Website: crate-barrel
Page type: billing-address
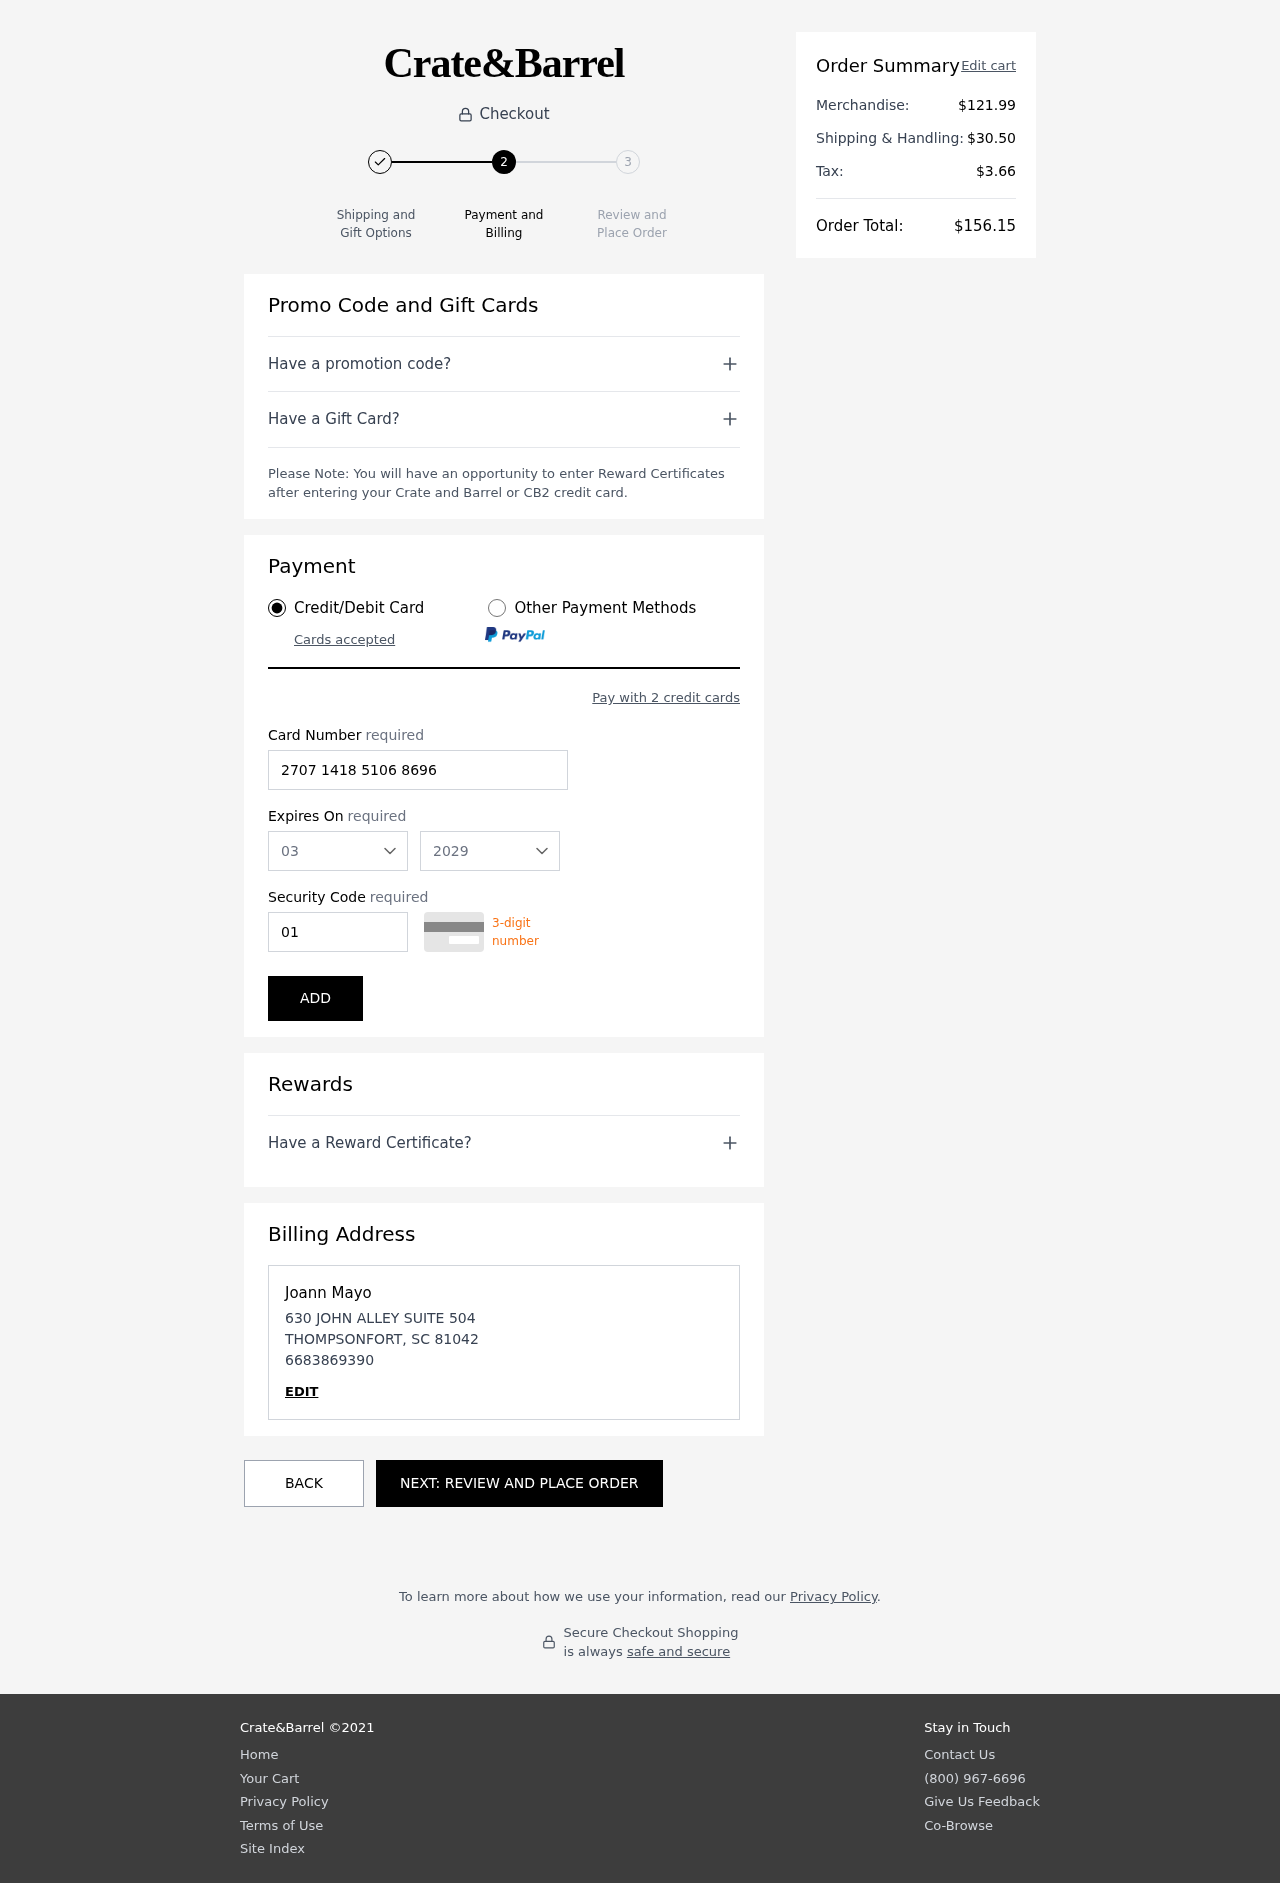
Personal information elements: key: PII_CARD_CVV
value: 016
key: PII_CARD_EXPIRY_MONTH
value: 03
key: PII_CARD_EXPIRY_YEAR
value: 29
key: PII_CARD_NUMBER
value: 2707 1418 5106 8696
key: PII_CITY
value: THOMPSONFORT
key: PII_FULLNAME
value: Joann Mayo
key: PII_PHONE
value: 6683869390
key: PII_POSTCODE
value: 81042
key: PII_STATE_ABBR
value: SC
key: PII_STREET
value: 630 JOHN ALLEY SUITE 504
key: PII_FIRSTNAME
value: Joann
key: PII_LASTNAME
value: Mayo
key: PII_PHONE_LINE
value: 9390
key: PII_PHONE_SUFFIX
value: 9390
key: PII_POSTCODE_FULL
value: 81042
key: PII_PHONE2
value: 6683869390
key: PII_PHONE3
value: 6683869390
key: PII_FULLNAME2
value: Joann Mayo
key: PII_FULLNAME3
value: Joann Mayo
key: PII_FIRSTNAME2
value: Joann
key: PII_FIRSTNAME3
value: Joann
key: PII_LASTNAME2
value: Mayo
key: PII_LASTNAME3
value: Mayo
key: PII_FIRSTNAME_DERIVED
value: Joann
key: PII_LASTNAME_DERIVED
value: Mayo
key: PII_PHONE_NUMERIC
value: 6683869390
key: PII_PHONE_LINE_NUMERIC
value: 9390
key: PII_PHONE_SUFFIX_NUMERIC
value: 9390
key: PII_POSTCODE_NUMERIC
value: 81042
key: PII_PHONE2_NUMERIC
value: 6683869390
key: PII_PHONE3_NUMERIC
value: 6683869390
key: PII_FULLNAME_DERIVED
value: Joann Mayo
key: PII_NAME_FULL_DERIVED
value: Joann Mayo
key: PII_PHONE_DIGITS
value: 6683869390
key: PII_PHONE_LAST4
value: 9390
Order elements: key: ORDER_SUBTOTAL
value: $121.99
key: ORDER_SHIPPING_COST
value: $30.50
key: ORDER_TAX
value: $3.66
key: ORDER_TOTAL
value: $156.15